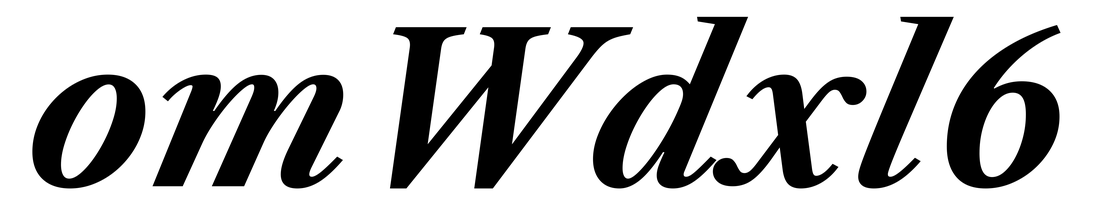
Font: LibreCaslonText-Italic_Bold_Italic